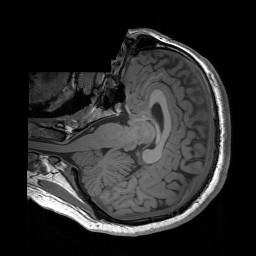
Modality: T1w
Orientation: axial
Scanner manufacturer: siemens
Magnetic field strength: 3 T